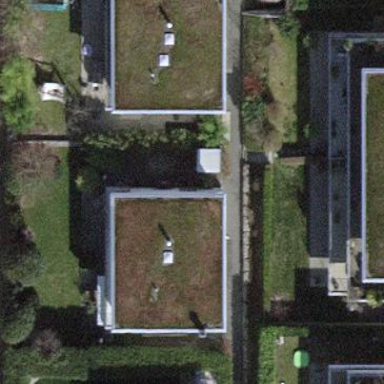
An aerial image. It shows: Detached building with flat roof.